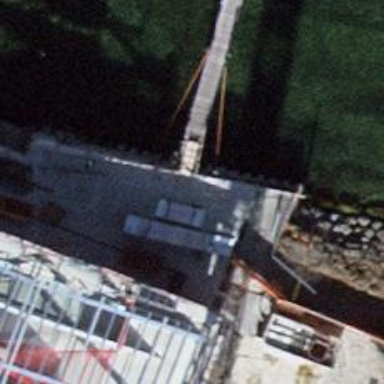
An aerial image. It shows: Man-made pier.